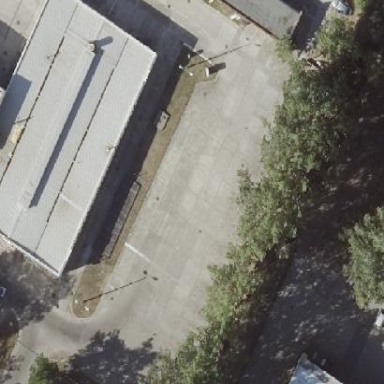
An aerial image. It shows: Car wash facility.